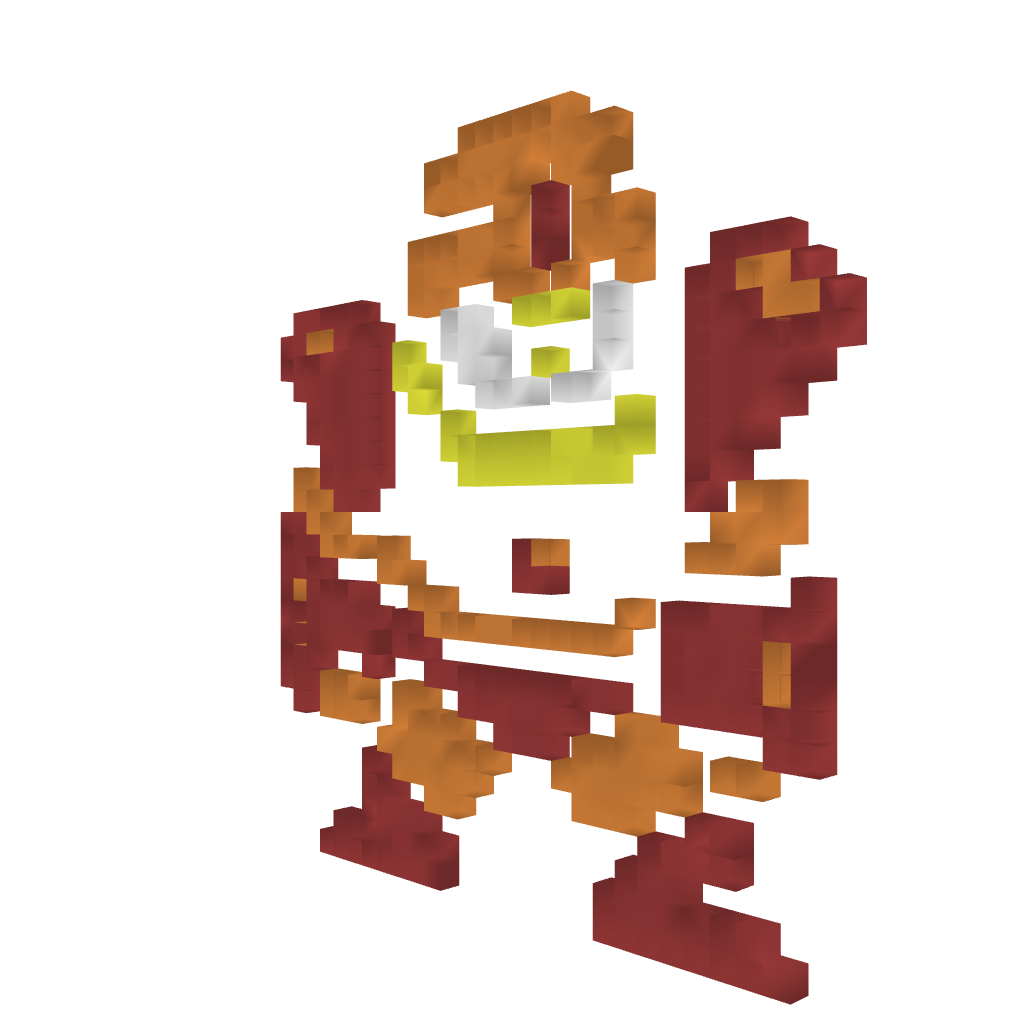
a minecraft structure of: Gutsman (ErnieCIII) bad low quality